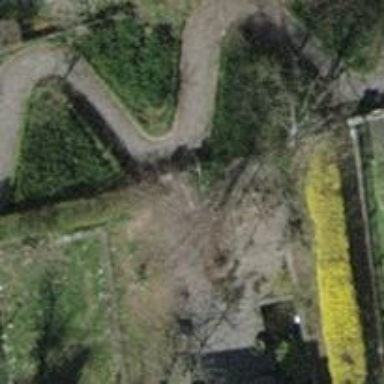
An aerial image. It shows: Paved footway.